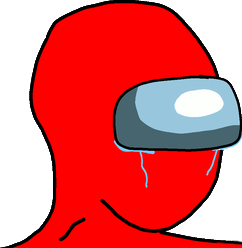
Label: 5_Crying_Wojak